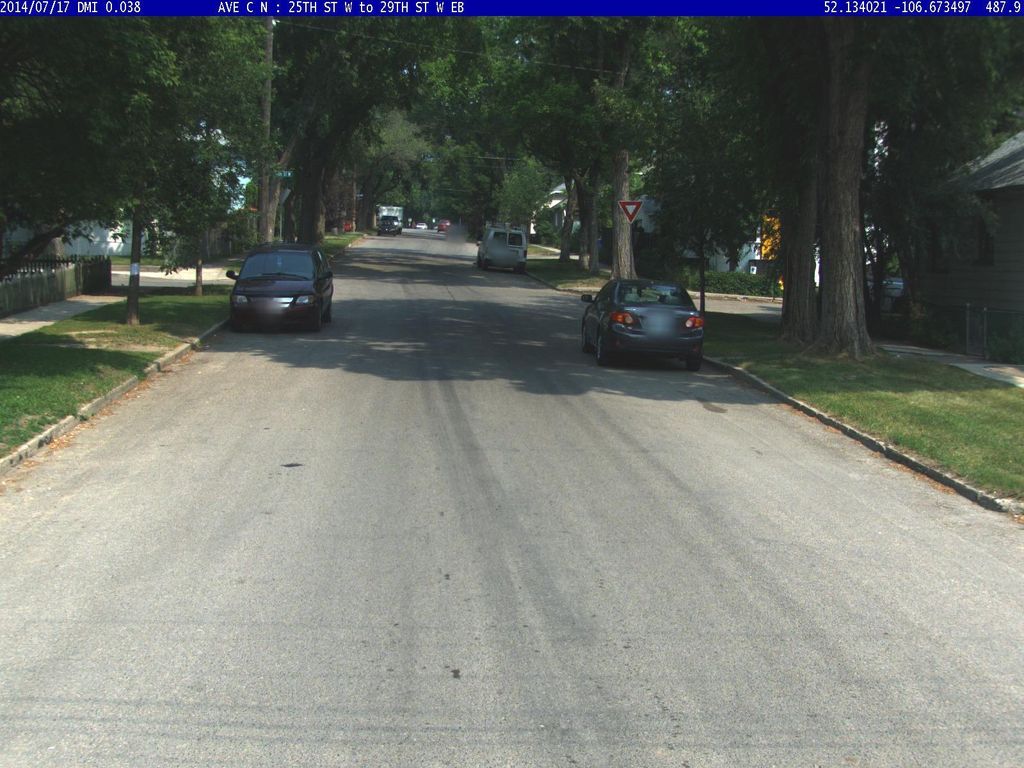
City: saskatoon